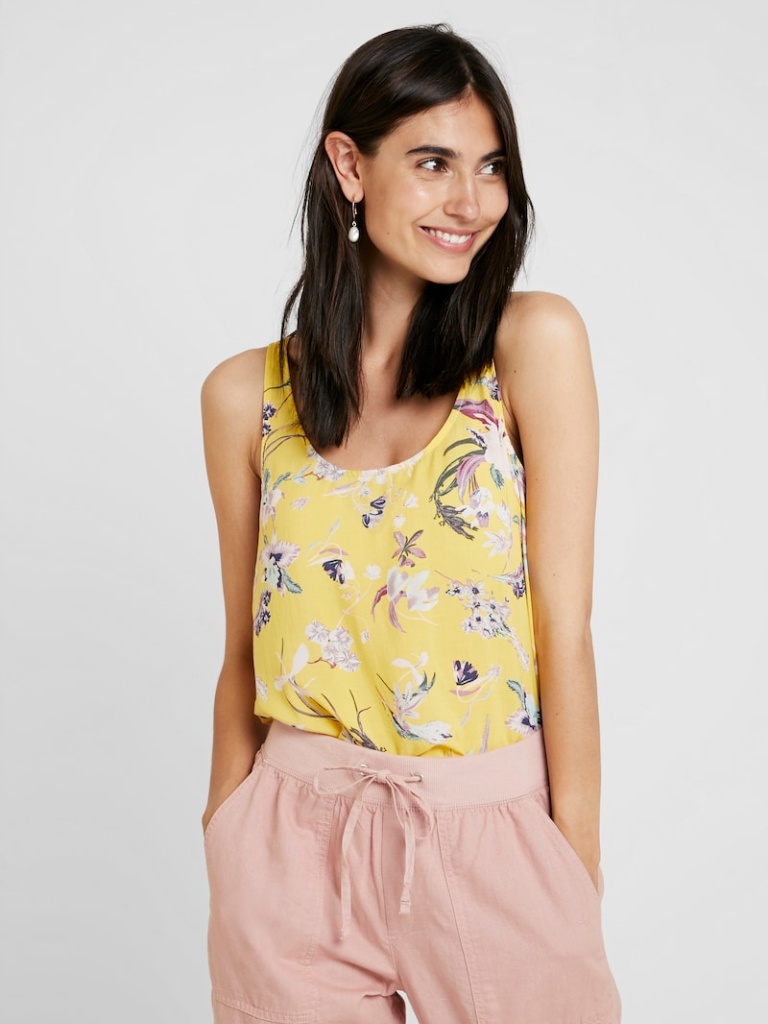
cotton relaxed sleeveless hip length Fully Tucked in scoop blouse